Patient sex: F
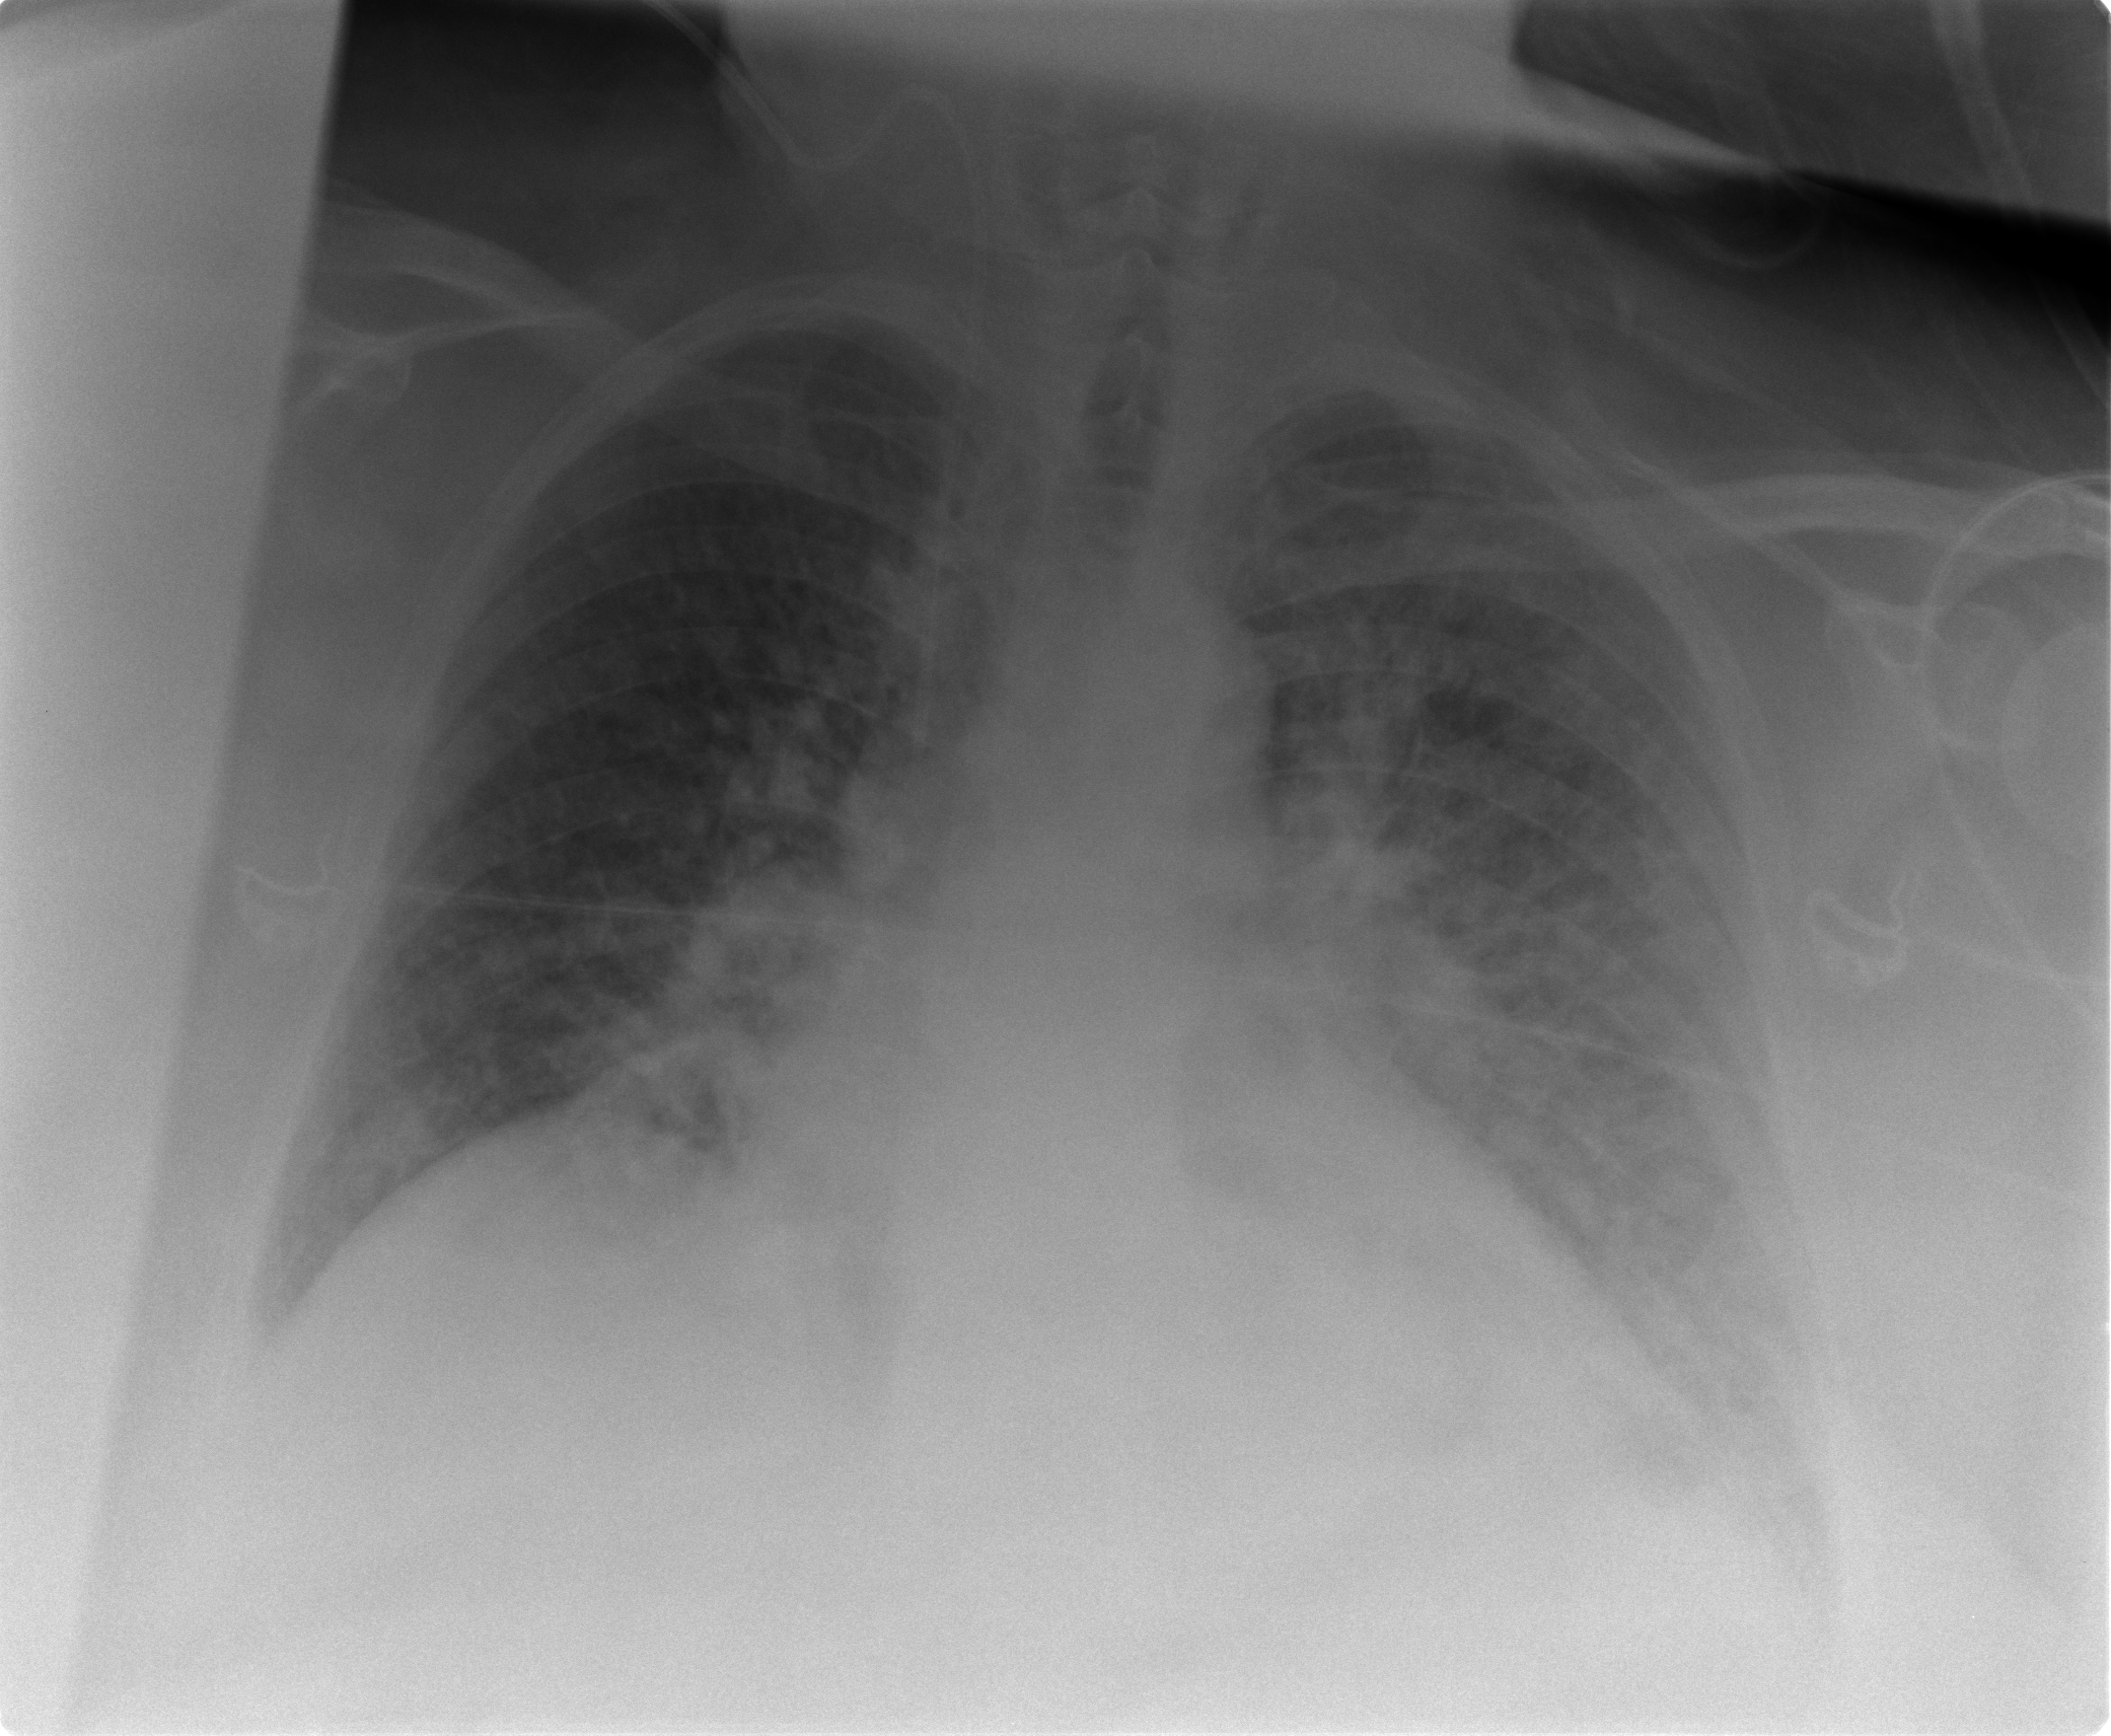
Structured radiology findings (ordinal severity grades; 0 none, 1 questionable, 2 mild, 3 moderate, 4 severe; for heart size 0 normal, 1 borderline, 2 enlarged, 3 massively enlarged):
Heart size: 2
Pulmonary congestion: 3
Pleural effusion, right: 0
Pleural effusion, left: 2
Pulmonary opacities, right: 2
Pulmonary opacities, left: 2
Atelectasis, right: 2
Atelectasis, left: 2